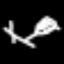
Label: leaf